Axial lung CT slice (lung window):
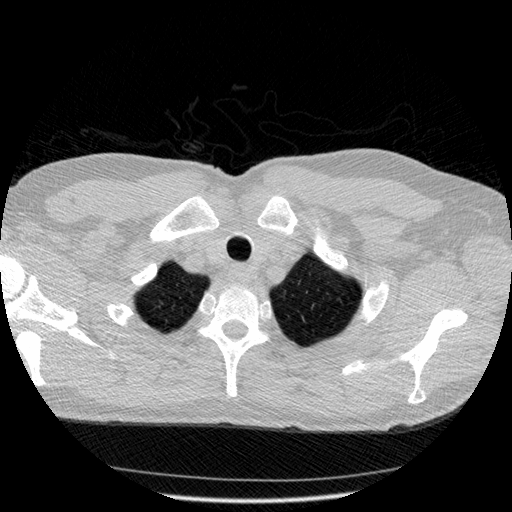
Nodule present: no